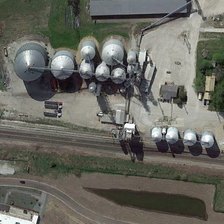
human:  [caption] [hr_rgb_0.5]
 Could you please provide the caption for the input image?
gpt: some storage tanks are near railways .

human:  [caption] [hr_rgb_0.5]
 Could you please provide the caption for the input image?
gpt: some storage tanks are near railways .

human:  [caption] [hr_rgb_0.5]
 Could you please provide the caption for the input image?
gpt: some storage tanks are near railways .

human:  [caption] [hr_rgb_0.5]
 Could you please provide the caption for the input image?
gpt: some storage tanks are near railways .

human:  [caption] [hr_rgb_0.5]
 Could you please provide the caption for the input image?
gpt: some storage tanks are near railways .